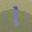
Label: 1